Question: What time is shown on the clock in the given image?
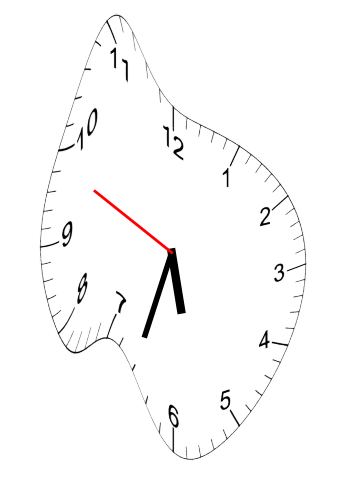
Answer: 05:32:49